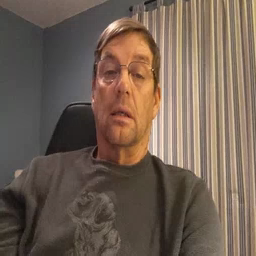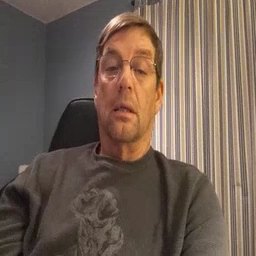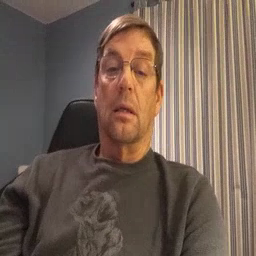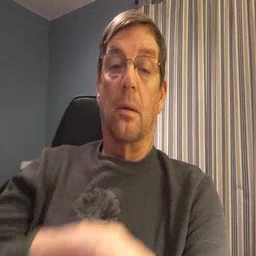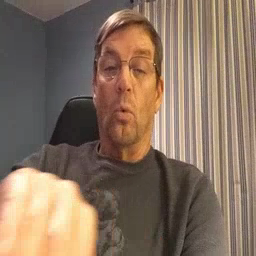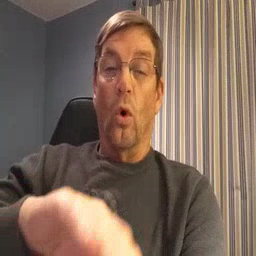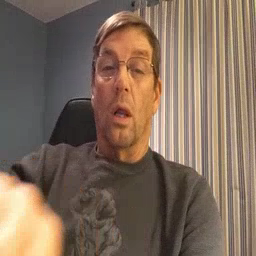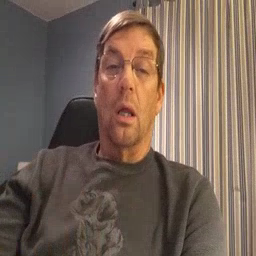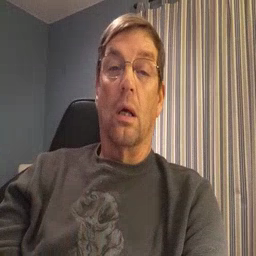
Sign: pool